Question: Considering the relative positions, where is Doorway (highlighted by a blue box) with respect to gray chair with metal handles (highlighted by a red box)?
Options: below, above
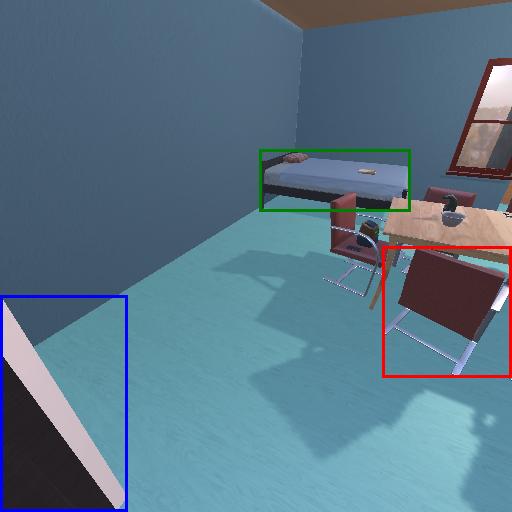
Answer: below